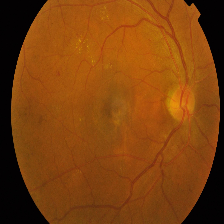
Diabetic retinopathy grade: Proliferative DR